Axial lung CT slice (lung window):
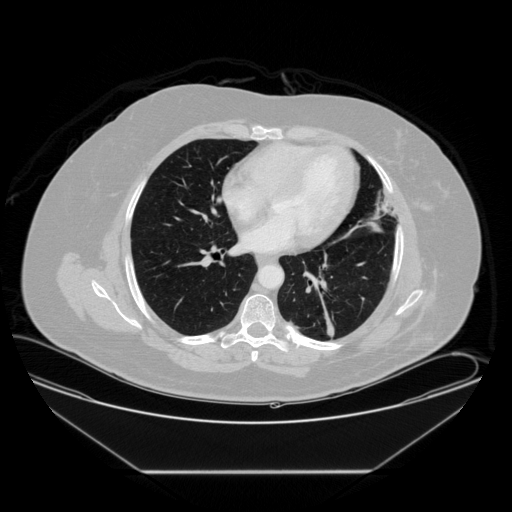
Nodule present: no